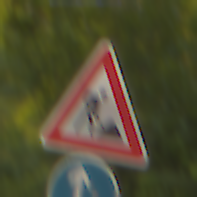
Verkehrszeichen: Arbeitsstelle
Zusatzzeichen unten: VorgeschriebeneFahrtrichtungGeradeausOderRechts
Umgebung: Outdoor, RoadRail
Tageszeit: SunriseSunset
Wetter: Clear
Licht: Natural
Jahreszeit: NotSpecified
Kontrast: LowContrast